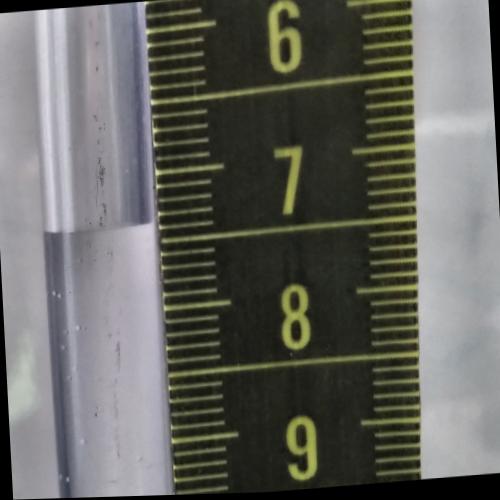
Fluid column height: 7.4 cm